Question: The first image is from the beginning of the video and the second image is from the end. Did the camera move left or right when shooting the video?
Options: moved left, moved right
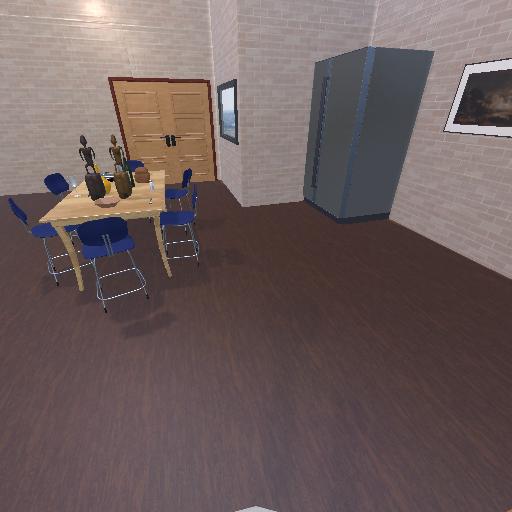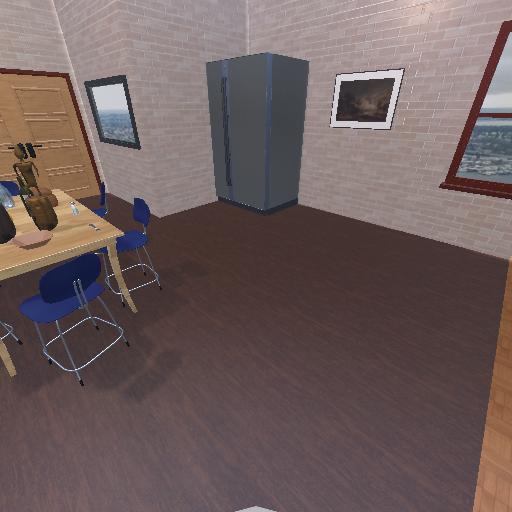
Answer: moved left